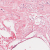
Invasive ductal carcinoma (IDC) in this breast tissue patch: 0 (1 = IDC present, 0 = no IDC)